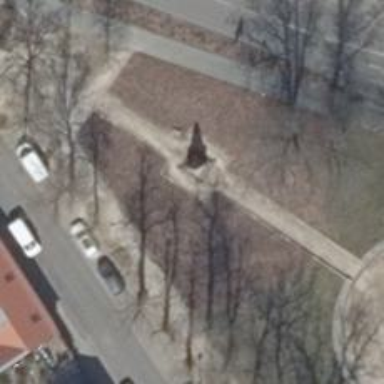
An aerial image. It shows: War memorial steeped in history.